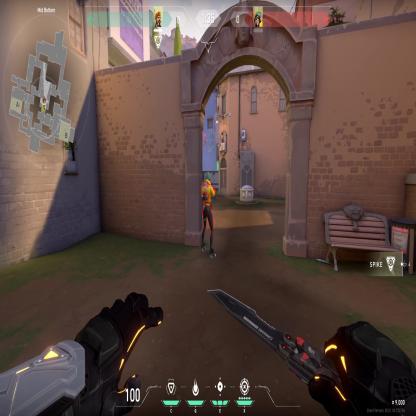
Label: enemy